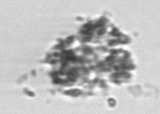
Label: detritus